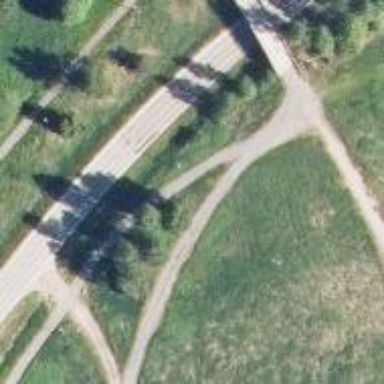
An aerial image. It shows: Intermediate difficulty Nordic footway for classic and skating styles.